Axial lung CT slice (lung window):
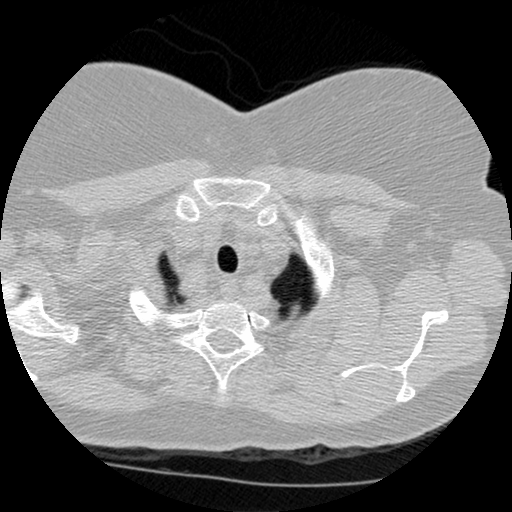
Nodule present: no